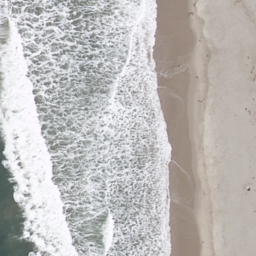
Label: beach